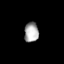
Tissue: lung
Cell type: Others
Senescence score: 0.6943
Nuclear area (px): 276
Mean DAPI intensity: 168.801